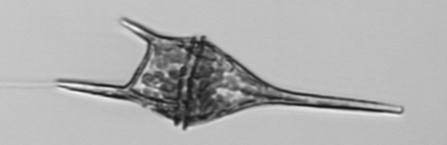
Label: Tripos_lineatus